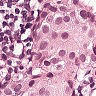
Metastatic tissue present: yes